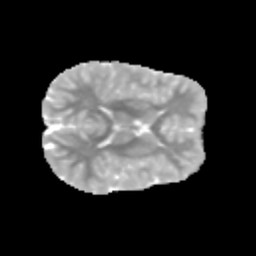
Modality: MD
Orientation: axial
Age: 9
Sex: male
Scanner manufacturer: siemens
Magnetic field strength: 3 T
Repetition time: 3.8 s
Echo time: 0.07 s